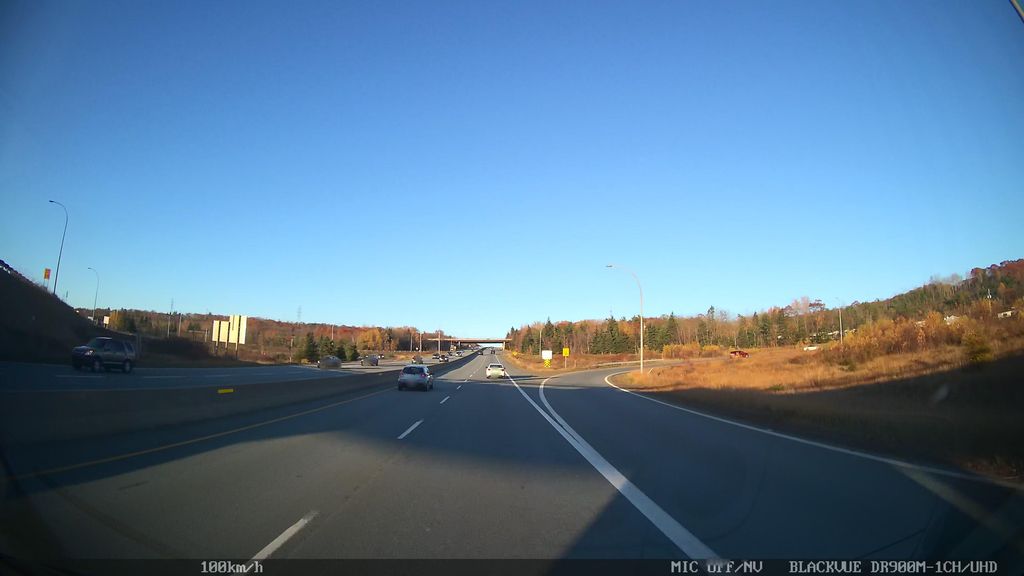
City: halifax